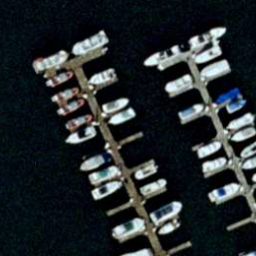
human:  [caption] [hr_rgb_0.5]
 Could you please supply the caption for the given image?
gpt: Lots of boats docked neatly at the harbor .

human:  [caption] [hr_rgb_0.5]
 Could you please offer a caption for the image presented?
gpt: Lots of boats docked neatly at the harbor and many positions are free .

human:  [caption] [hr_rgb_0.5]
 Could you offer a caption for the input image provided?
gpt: Lots of boats docked at the harbor and the water is black .

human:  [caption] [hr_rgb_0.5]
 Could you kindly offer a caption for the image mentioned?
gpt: Many boats docked neatly at the harbor and the water is black .

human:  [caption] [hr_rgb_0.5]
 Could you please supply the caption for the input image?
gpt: Lots of boats docked at the harbor and many positions are free .